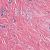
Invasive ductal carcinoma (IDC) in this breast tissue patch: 1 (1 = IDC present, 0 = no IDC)